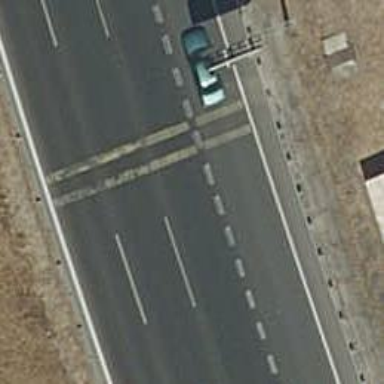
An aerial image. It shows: Motorway.